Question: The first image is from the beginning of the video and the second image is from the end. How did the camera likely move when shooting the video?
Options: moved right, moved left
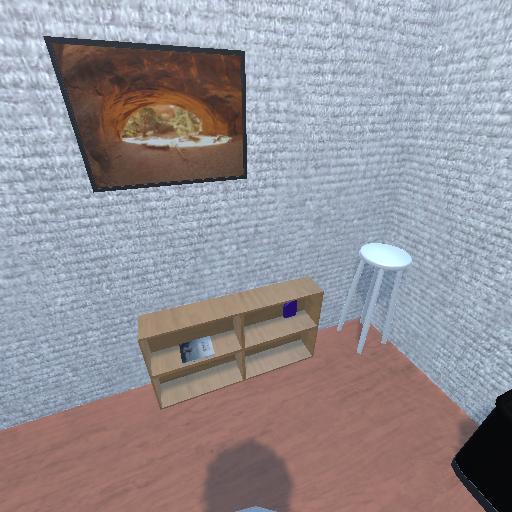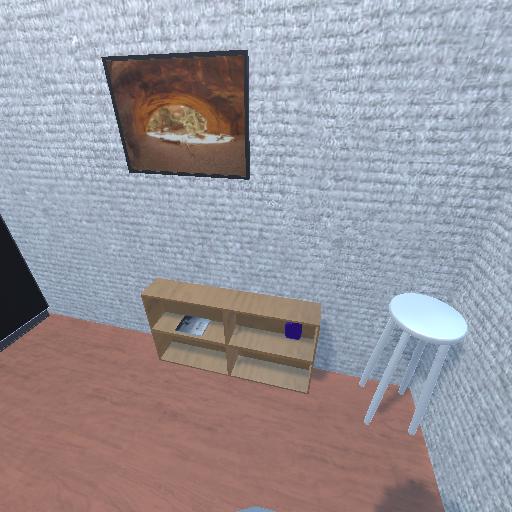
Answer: moved right